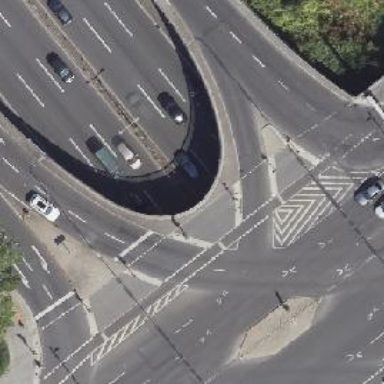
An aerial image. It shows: Road crossing with traffic signals.